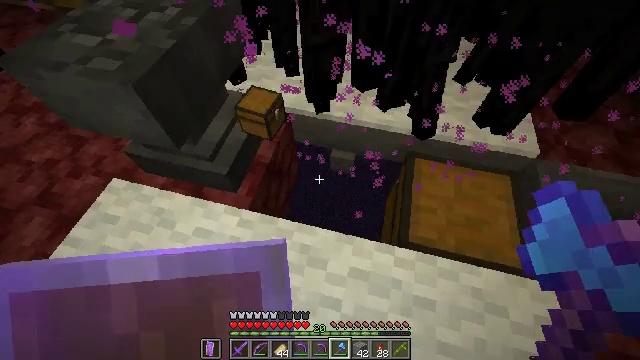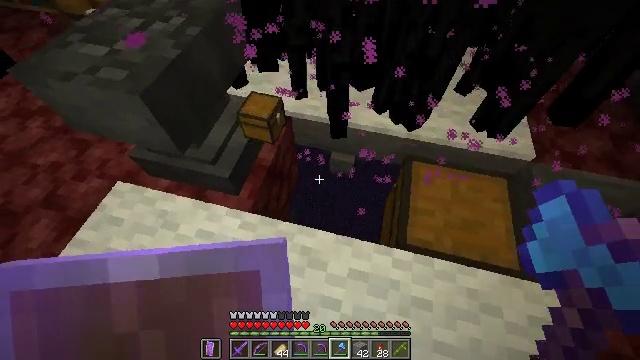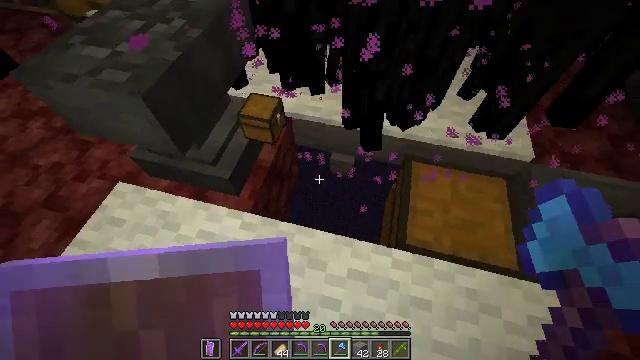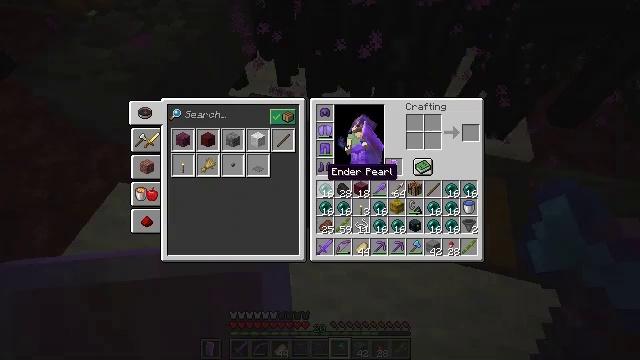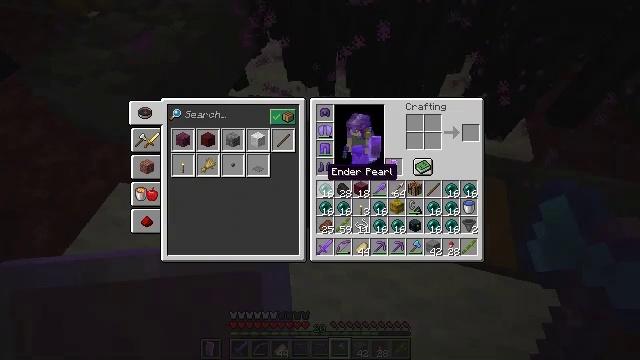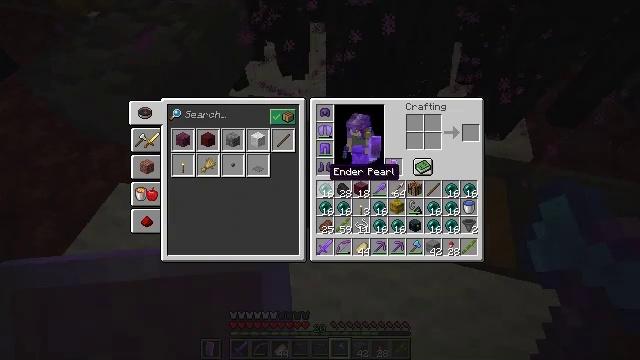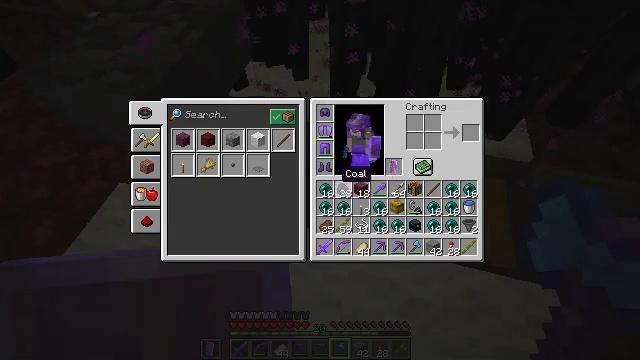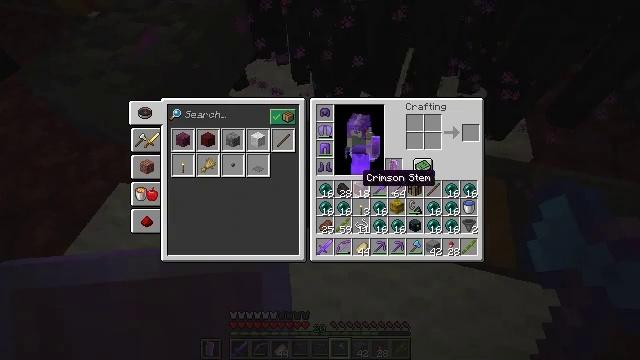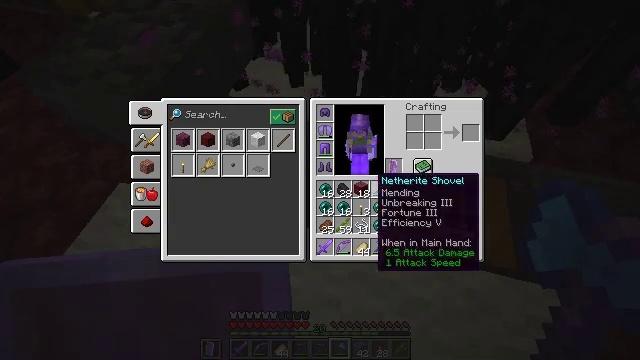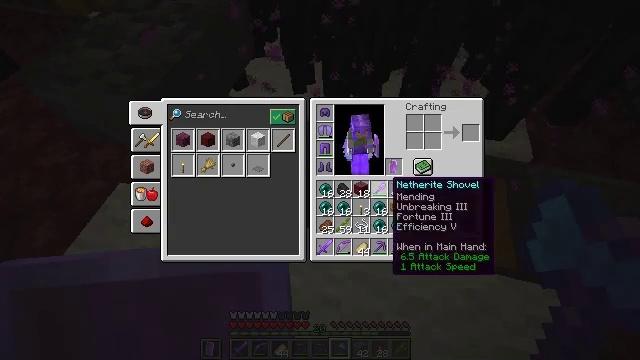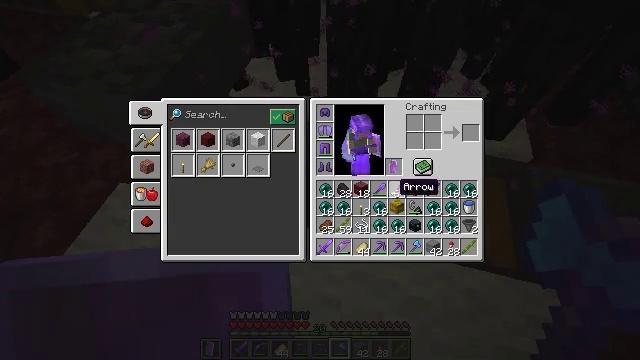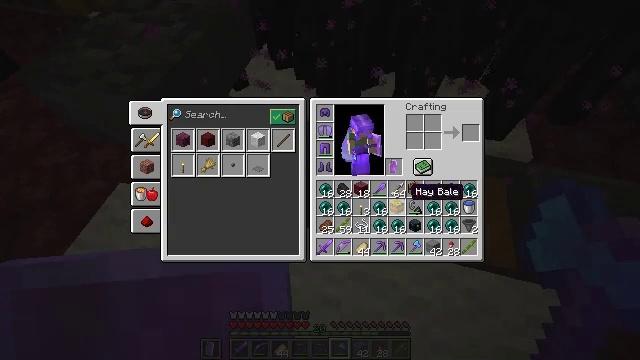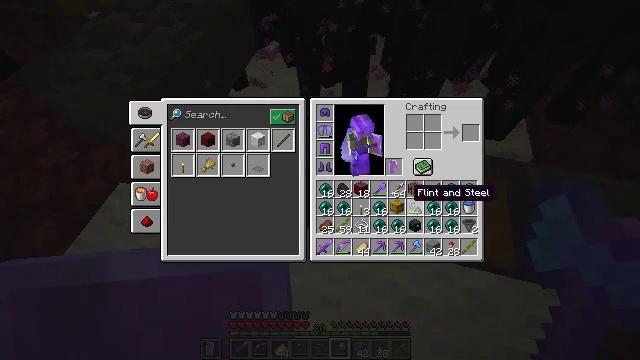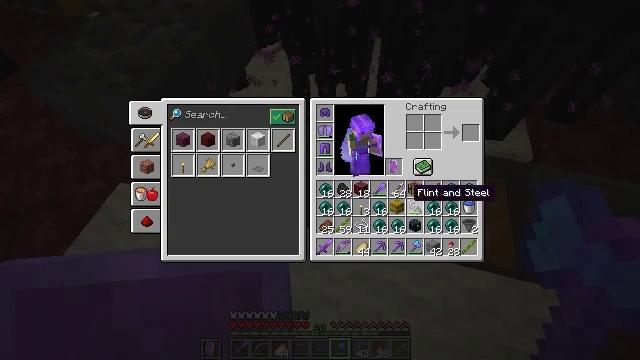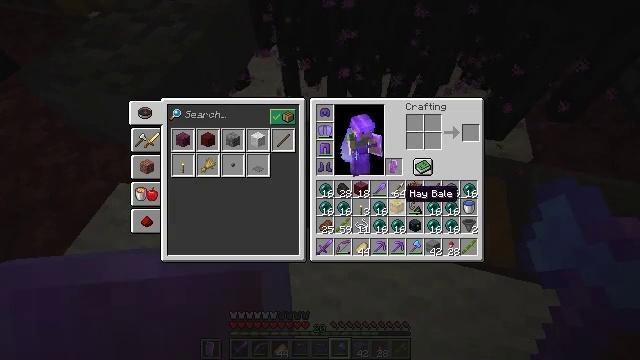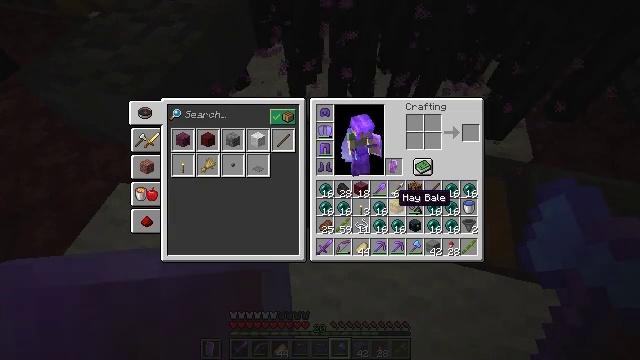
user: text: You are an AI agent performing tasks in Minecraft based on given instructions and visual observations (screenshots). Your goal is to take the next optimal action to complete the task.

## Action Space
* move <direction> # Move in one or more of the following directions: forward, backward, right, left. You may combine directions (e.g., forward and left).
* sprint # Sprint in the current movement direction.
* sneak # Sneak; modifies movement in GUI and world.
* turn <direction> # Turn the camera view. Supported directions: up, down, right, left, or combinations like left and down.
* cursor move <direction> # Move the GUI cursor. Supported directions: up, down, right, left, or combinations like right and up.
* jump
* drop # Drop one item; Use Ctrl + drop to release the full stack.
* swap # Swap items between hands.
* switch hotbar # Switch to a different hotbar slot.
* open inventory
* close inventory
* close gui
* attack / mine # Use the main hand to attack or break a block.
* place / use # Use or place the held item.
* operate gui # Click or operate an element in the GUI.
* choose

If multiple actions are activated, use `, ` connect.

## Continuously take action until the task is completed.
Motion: motion action
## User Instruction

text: Drop an ender pearl.
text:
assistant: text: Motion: no_op
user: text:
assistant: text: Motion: no_op
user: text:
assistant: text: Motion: open inventory
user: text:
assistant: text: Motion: open inventory
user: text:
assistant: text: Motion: no_op
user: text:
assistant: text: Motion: turn right
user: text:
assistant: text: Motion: turn right
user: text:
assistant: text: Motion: turn right
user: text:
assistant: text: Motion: turn right
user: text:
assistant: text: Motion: turn right
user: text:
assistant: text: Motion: turn right
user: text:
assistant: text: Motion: no_op
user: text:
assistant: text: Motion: no_op
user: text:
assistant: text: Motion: turn left
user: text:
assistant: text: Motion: turn left
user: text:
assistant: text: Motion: no_op
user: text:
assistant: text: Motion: no_op
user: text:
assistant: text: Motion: no_op
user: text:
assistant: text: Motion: no_op
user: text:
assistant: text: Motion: no_op
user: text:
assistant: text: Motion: no_op
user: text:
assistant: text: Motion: turn left
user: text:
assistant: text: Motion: no_op
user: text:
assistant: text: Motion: no_op
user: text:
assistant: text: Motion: no_op
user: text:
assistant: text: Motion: no_op
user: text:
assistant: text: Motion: attack / mine
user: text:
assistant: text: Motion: attack / mine
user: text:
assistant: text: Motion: attack / mine
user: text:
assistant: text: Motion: no_op